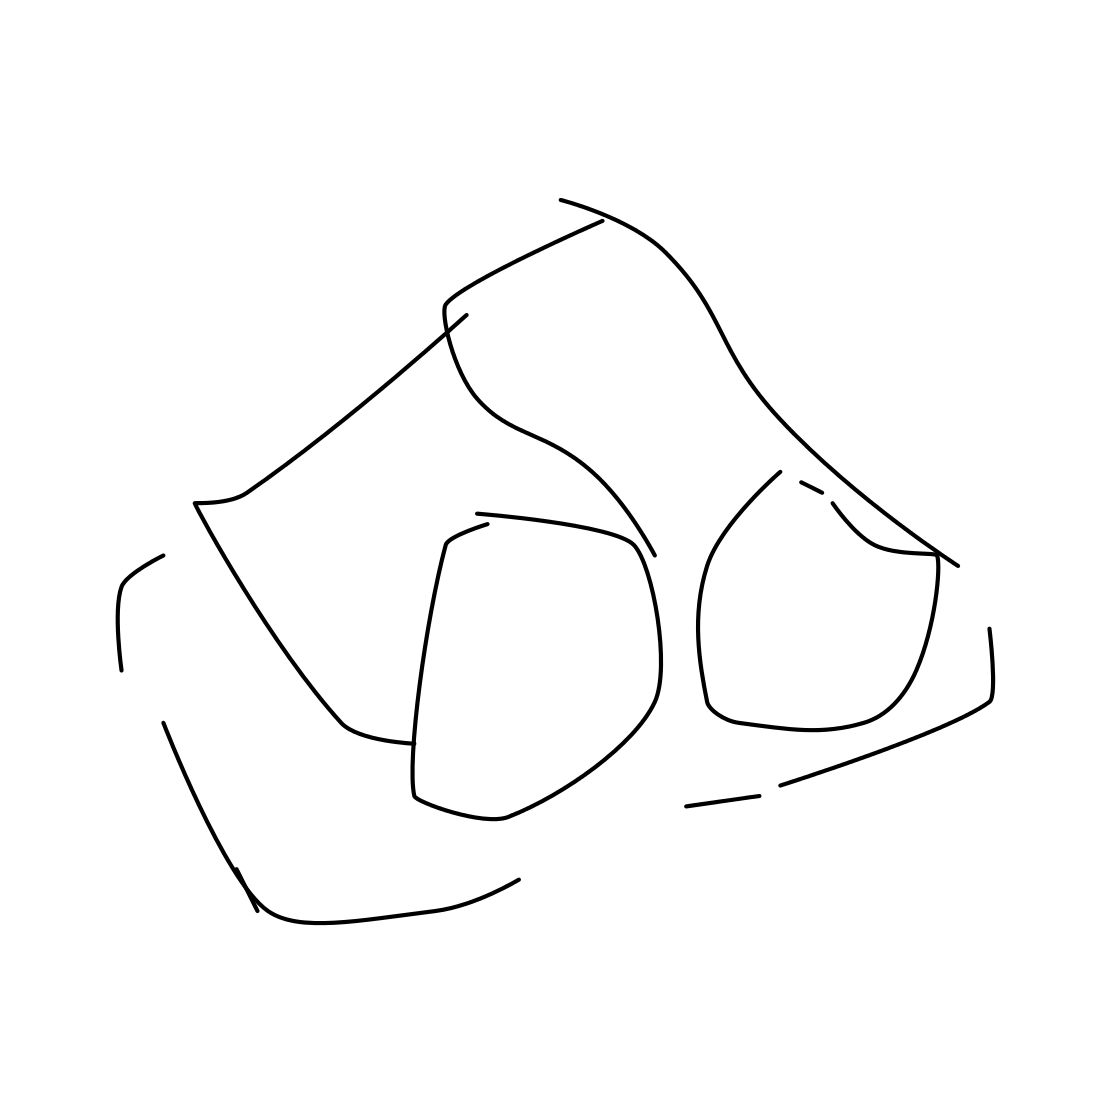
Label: binoculars